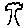
Label: tree